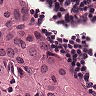
Metastatic tissue present: yes